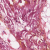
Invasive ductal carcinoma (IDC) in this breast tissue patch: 0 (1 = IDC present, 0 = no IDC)